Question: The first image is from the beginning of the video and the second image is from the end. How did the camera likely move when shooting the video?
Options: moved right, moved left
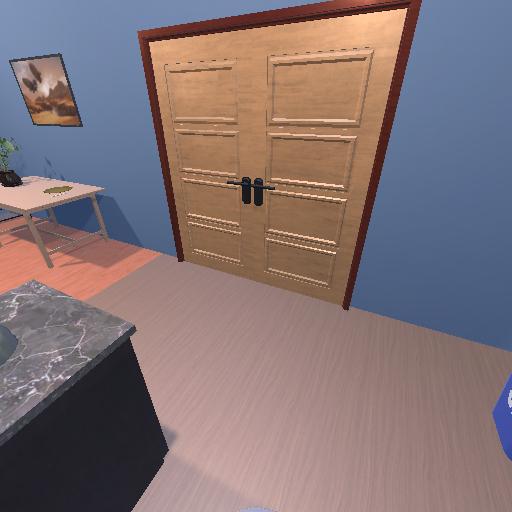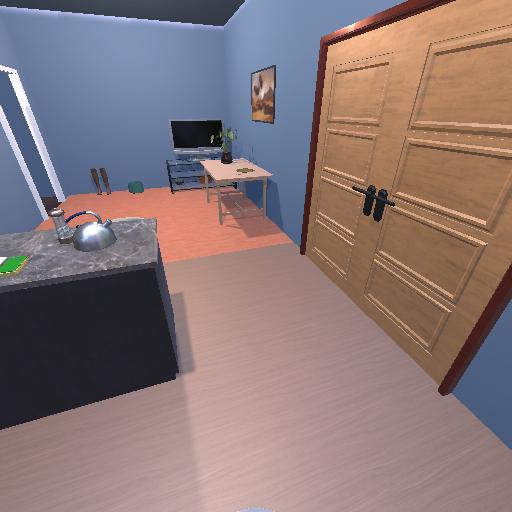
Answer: moved right